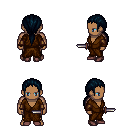
a pixel art fantasy rpg character, male body template, human, dark skin, brown robe, gold greaves, raven ponytail hairstyle, cloth bracers, maroon shoes, dagger, four views (front, back, left, right), 2x2 character sprite sheet, small pixel art, hard edges, no anti-aliasing